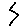
Label: zigzag